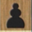
Piece: bP